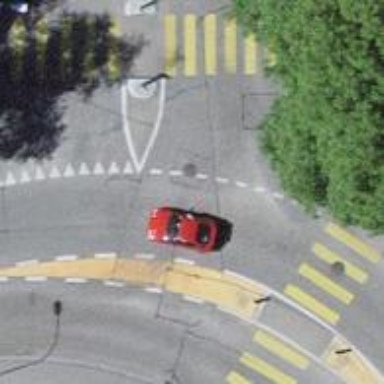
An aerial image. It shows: Road with "give way" sign.